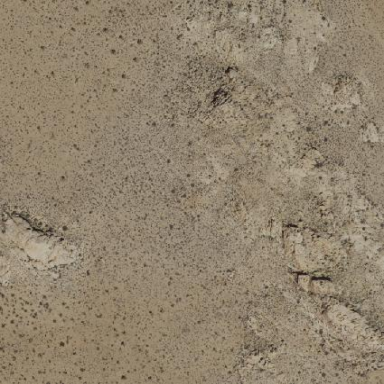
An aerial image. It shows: Landscape of bare rock.